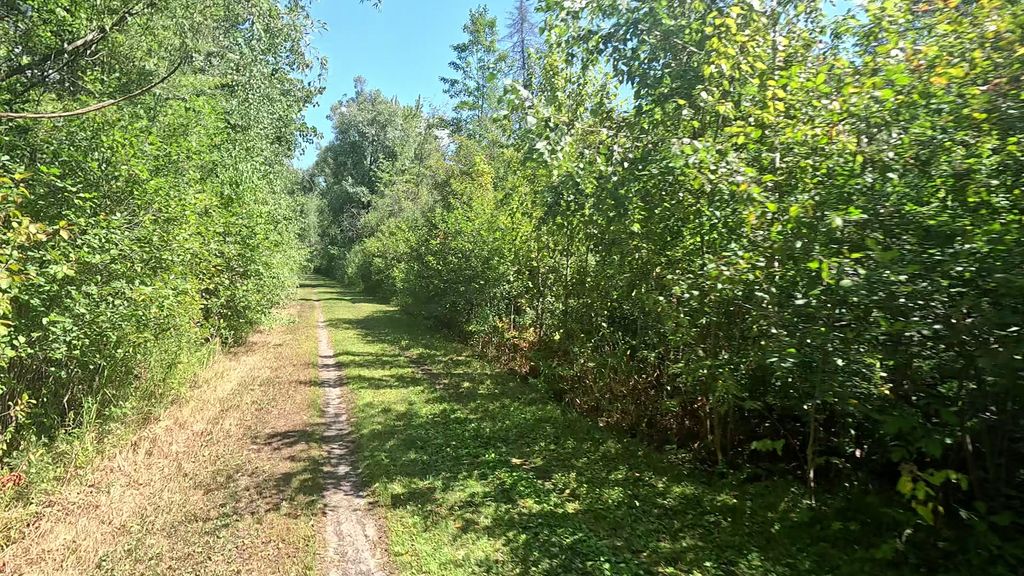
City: ottawa-gatineau